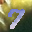
Label: 7